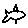
Label: fish